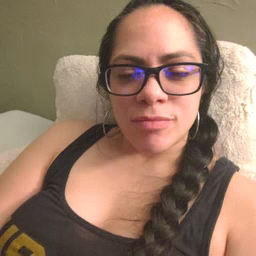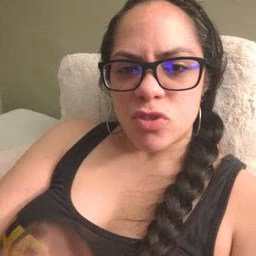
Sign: doll